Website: walmart
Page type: payment
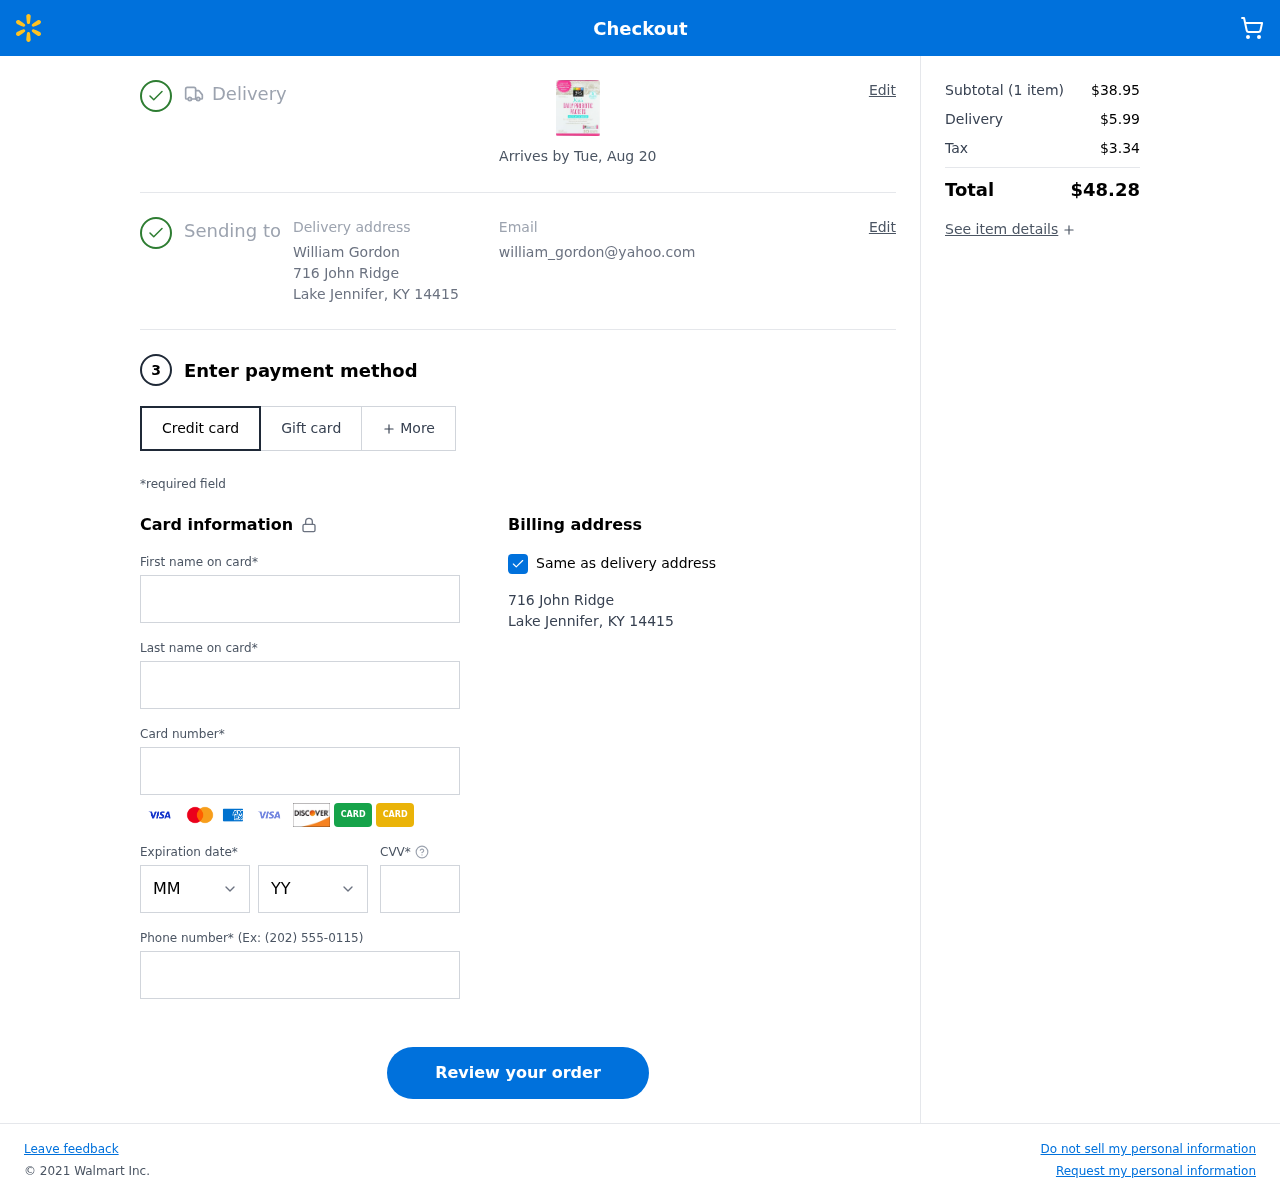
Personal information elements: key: PII_CARD_CVV
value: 116
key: PII_CARD_EXPIRY_MONTH
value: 05
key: PII_CARD_EXPIRY_YEAR
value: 28
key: PII_CARD_NUMBER
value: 4608 7273 5130 5194
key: PII_CITY
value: Lake Jennifer
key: PII_EMAIL
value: william_gordon@yahoo.com
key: PII_FIRSTNAME
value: William
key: PII_FULLNAME
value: William Gordon
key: PII_LASTNAME
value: Gordon
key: PII_PHONE
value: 7238049321
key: PII_POSTCODE
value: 14415
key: PII_STATE_ABBR
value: KY
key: PII_STREET
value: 716 John Ridge
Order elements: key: ORDER_DELIVERY_DATE
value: Arrives by Tue, Aug 20
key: ORDER_NUM_ITEMS
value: (1 item)
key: ORDER_SUBTOTAL
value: $38.95
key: ORDER_SHIPPING_COST
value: $5.99
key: ORDER_TAX
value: $3.34
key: ORDER_TOTAL
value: $48.28